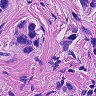
Metastatic tissue present: yes